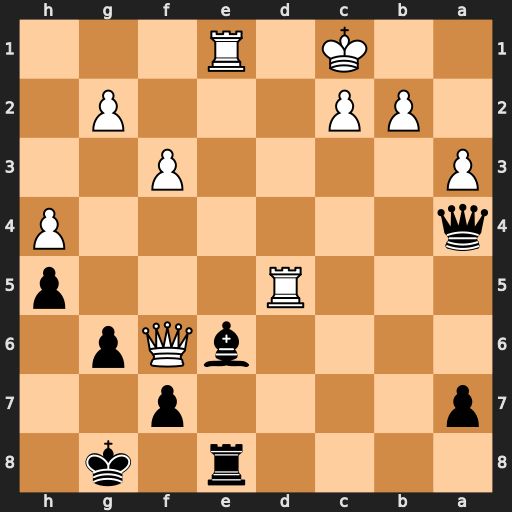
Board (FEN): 4r1k1/p4p2/4bQp1/3R3p/q6P/P4P2/1PP3P1/2K1R3
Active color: b
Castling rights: -
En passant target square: -
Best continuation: Bxd5 Rxe8+ Qxe8